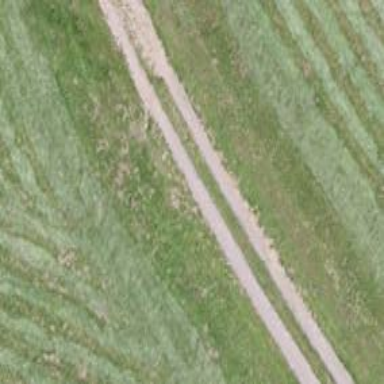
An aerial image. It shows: Track with fine gravel surface classified as grade 3.